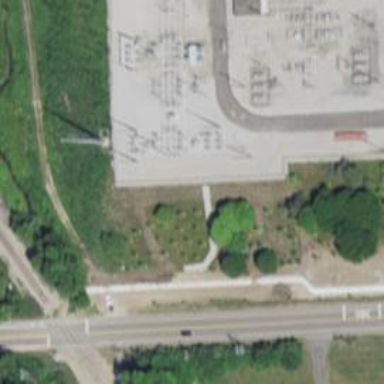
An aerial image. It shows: Switch used for power control.